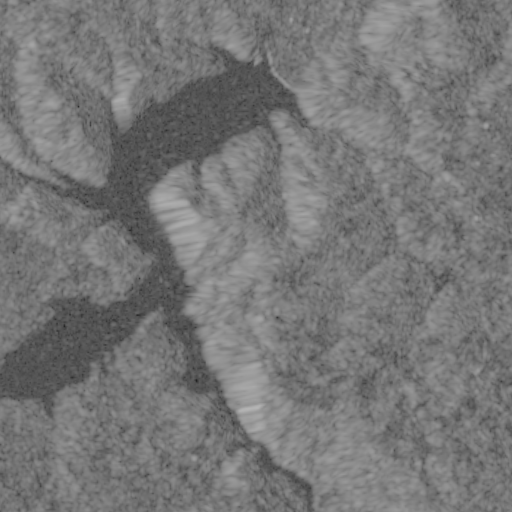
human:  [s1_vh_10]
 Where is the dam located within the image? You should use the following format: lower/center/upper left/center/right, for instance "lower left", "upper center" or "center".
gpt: The dam is located in the upper center of the image.
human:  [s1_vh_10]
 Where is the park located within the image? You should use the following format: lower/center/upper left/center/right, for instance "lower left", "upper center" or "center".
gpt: The park is located in the center of the image.
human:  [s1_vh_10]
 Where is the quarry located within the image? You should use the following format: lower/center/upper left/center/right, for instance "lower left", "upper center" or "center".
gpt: The quarry is located in the upper left of the image.
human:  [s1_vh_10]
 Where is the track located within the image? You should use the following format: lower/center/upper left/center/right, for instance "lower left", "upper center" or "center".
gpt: There is no track in the image.

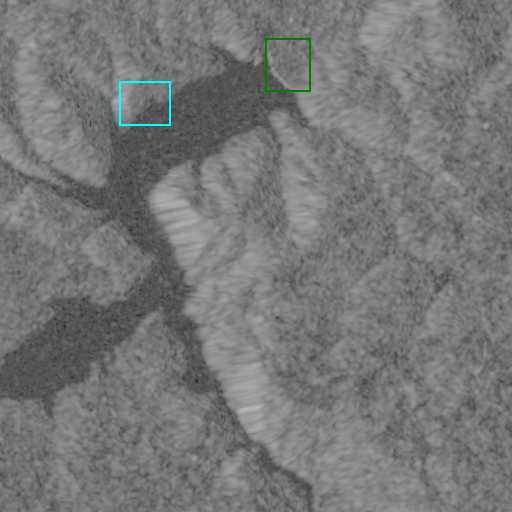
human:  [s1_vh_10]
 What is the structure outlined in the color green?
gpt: The structure outlined in green is a dam.
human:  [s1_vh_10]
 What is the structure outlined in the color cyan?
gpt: The structure outlined in cyan is a quarry.
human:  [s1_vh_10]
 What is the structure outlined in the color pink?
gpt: There is no pink outline.